Question: I'm implementing a "Print and Email" function in my application, and I launch the default email client using <URL> structure. There are options for subject, body, attachments, but not for the "To" field.
Is there any way to fill the "To" field using <URL>?

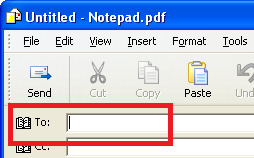
Answer: I found the answer, there is a recipient field in the MapiMessage structure. Here some sample code I found at <URL> that illustrates how to fill the recipient field:
'''
BOOL SendMail(LPCSTR lpszSubject, LPCSTR lpszTo,
LPCSTR lpszName, LPCSTR lpszText)
{
HINSTANCE hMAPI = ::LoadLibrary(L"mapi32.dll");
LPMAPISENDMAIL lpfnMAPISendMail =
(LPMAPISENDMAIL)::GetProcAddress(hMAPI, "MAPISendMail");
char szTo[MAX_PATH] = { 0 };
strcat_s(szTo, lpszTo);
char szName[MAX_PATH] = { 0 };
strcat_s(szName, lpszName);
MapiRecipDesc recipient[1] = { 0 };
recipient[0].ulRecipClass = MAPI_TO;
recipient[0].lpszAddress = szTo;
recipient[0].lpszName = szName;
char szSubject[MAX_PATH] = { 0 };
strcat_s(szSubject, lpszSubject);
char szText[MAX_PATH] = { 0 };
strcat_s(szText, lpszText);
MapiMessage MAPImsg = { 0 };
MAPImsg.lpszSubject = szSubject;
MAPImsg.lpRecips = recipient;
MAPImsg.nRecipCount = 1;
MAPImsg.lpszNoteText = szText;
ULONG nSent = lpfnMAPISendMail(0, 0,
&MAPImsg, MAPI_LOGON_UI | MAPI_DIALOG, 0);
FreeLibrary(hMAPI);
return (nSent == SUCCESS_SUCCESS || nSent == MAPI_E_USER_ABORT);
}
'''